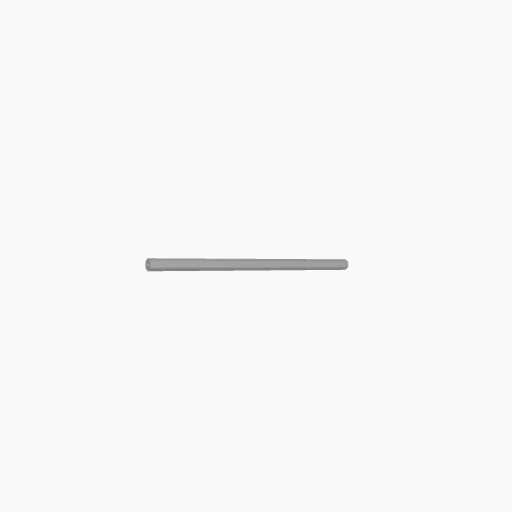
Part: Shaft12ROD240